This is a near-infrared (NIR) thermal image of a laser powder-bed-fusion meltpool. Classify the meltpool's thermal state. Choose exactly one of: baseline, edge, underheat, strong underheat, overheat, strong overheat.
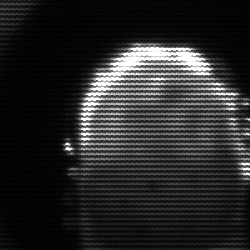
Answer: baseline